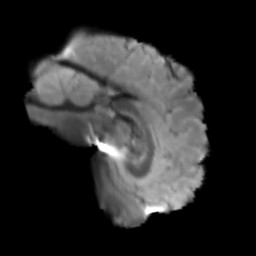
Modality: T2w
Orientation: sagittal
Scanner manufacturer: siemens
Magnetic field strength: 3 T
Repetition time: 3.6 s
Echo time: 0.092 s